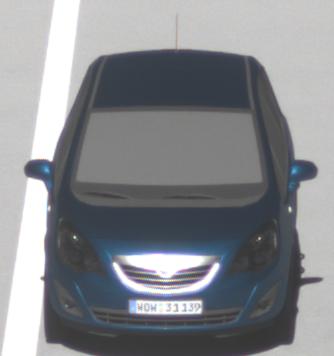
Make: Opel
Model: Meriva 1.4
Detailed model: Meriva (B)
Model produced from: 2010/05
Model produced until: 2013/11
Doors: 5
Color: blue
Road condition: dry road
Daytime: morning or afternoon
Contrast: high contrast